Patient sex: M
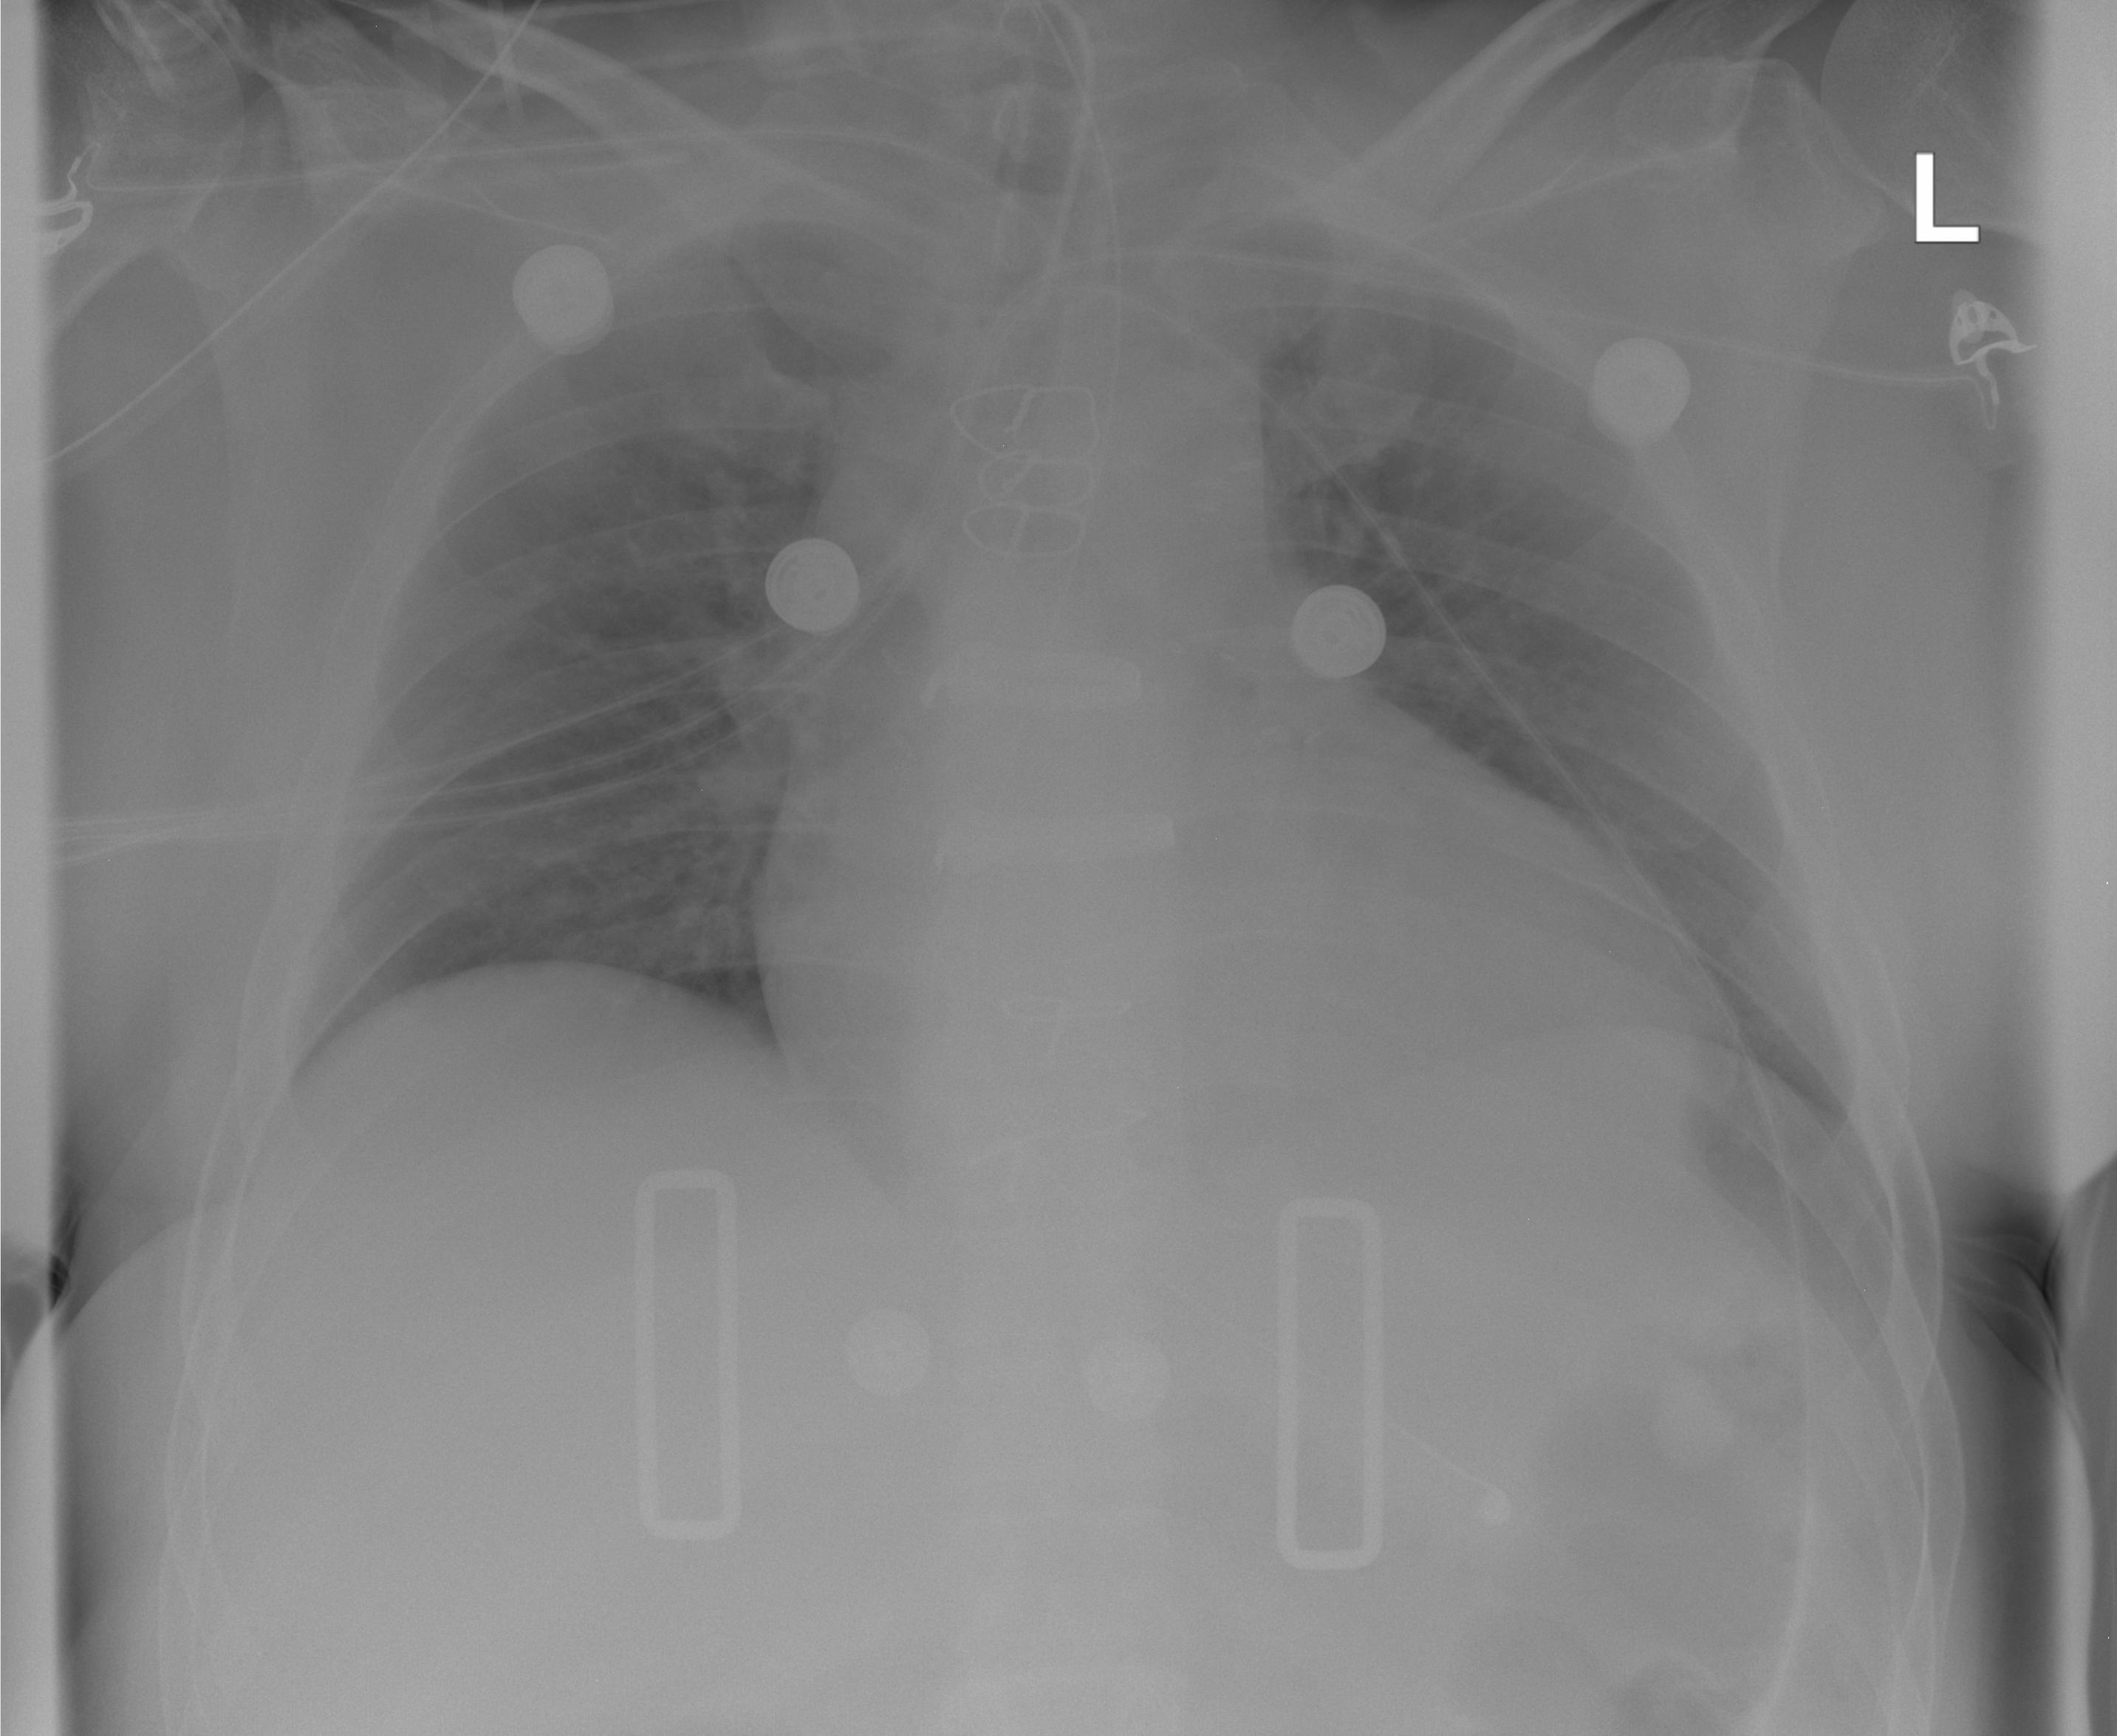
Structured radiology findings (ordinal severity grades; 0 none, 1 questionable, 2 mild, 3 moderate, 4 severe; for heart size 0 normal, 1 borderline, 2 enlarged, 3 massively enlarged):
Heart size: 2
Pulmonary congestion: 1
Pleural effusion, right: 0
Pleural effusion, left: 2
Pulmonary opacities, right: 0
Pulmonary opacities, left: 0
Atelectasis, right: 1
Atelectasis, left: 1